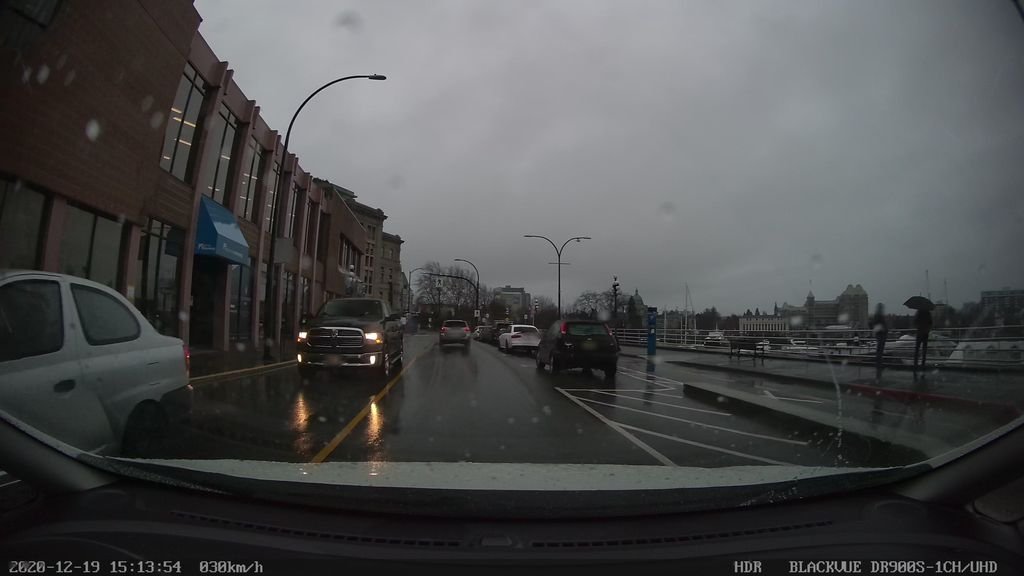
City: victoria